Field crop: maize
Growth stage: 1
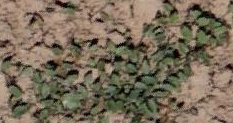
Species: convolvulus